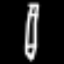
Label: pencil